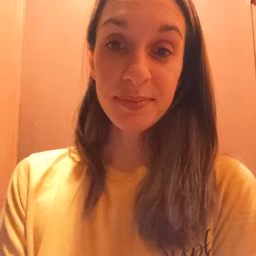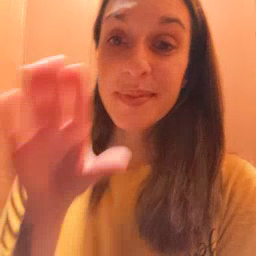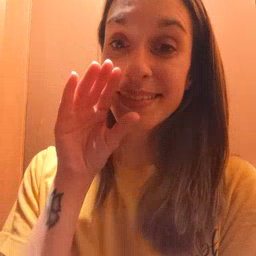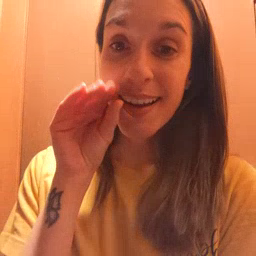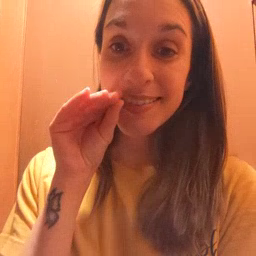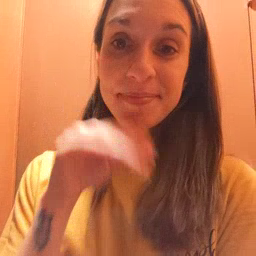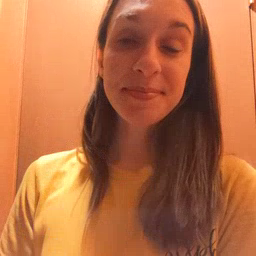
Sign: goose